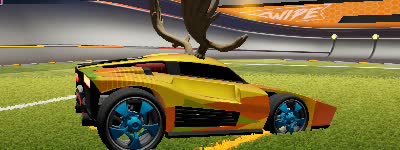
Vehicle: breakout